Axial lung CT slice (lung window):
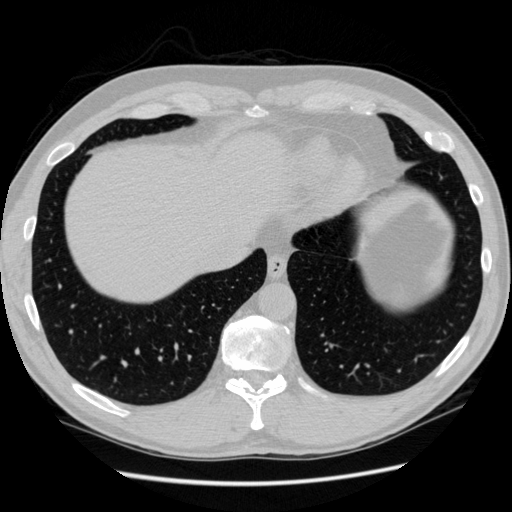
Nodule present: no